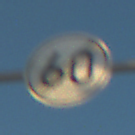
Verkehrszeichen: EndeGeschwindigkeit60
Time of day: SunriseSunset
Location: Outdoor (Beach)
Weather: Clear
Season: NotSpecified
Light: Natural